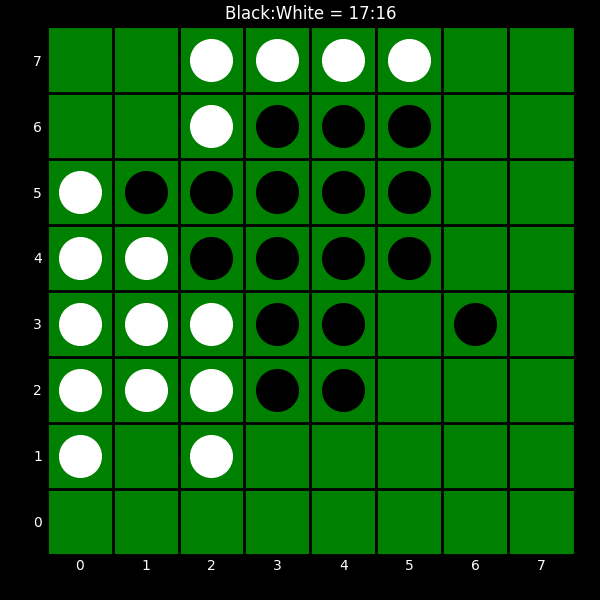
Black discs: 17
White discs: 16